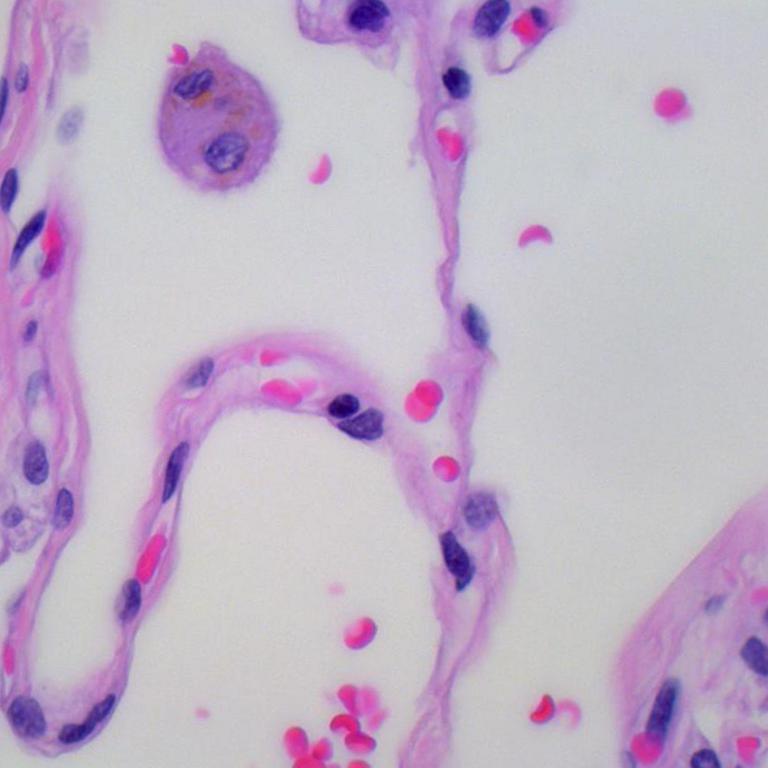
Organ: lung
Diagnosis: benign